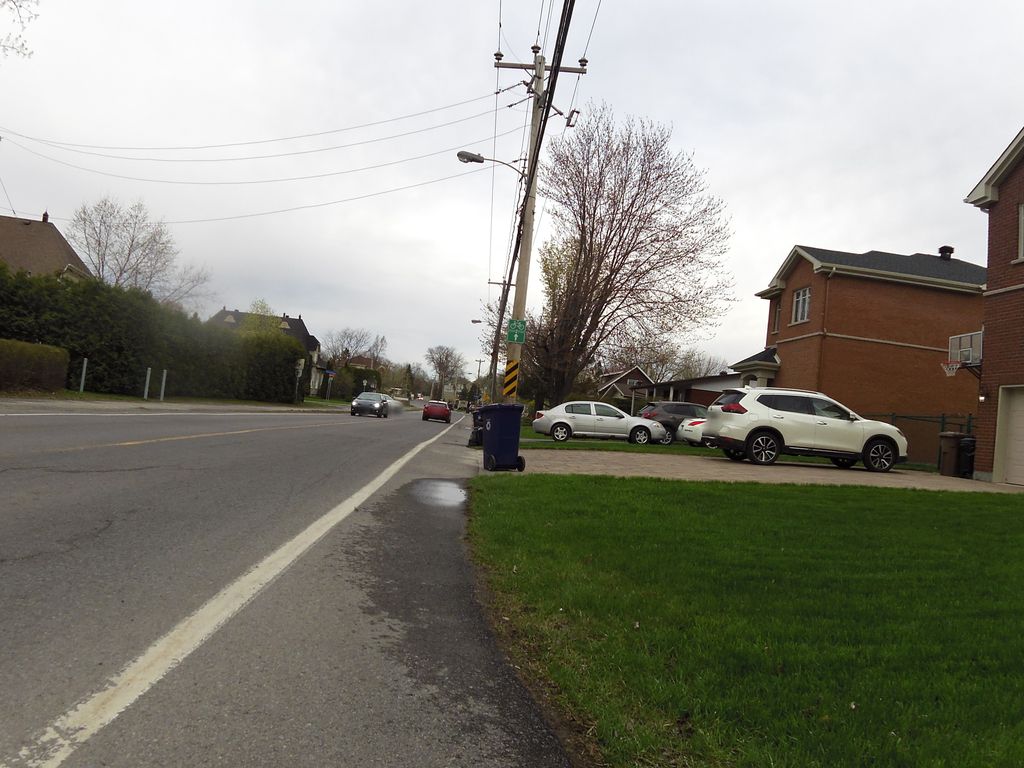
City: montreal